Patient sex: M
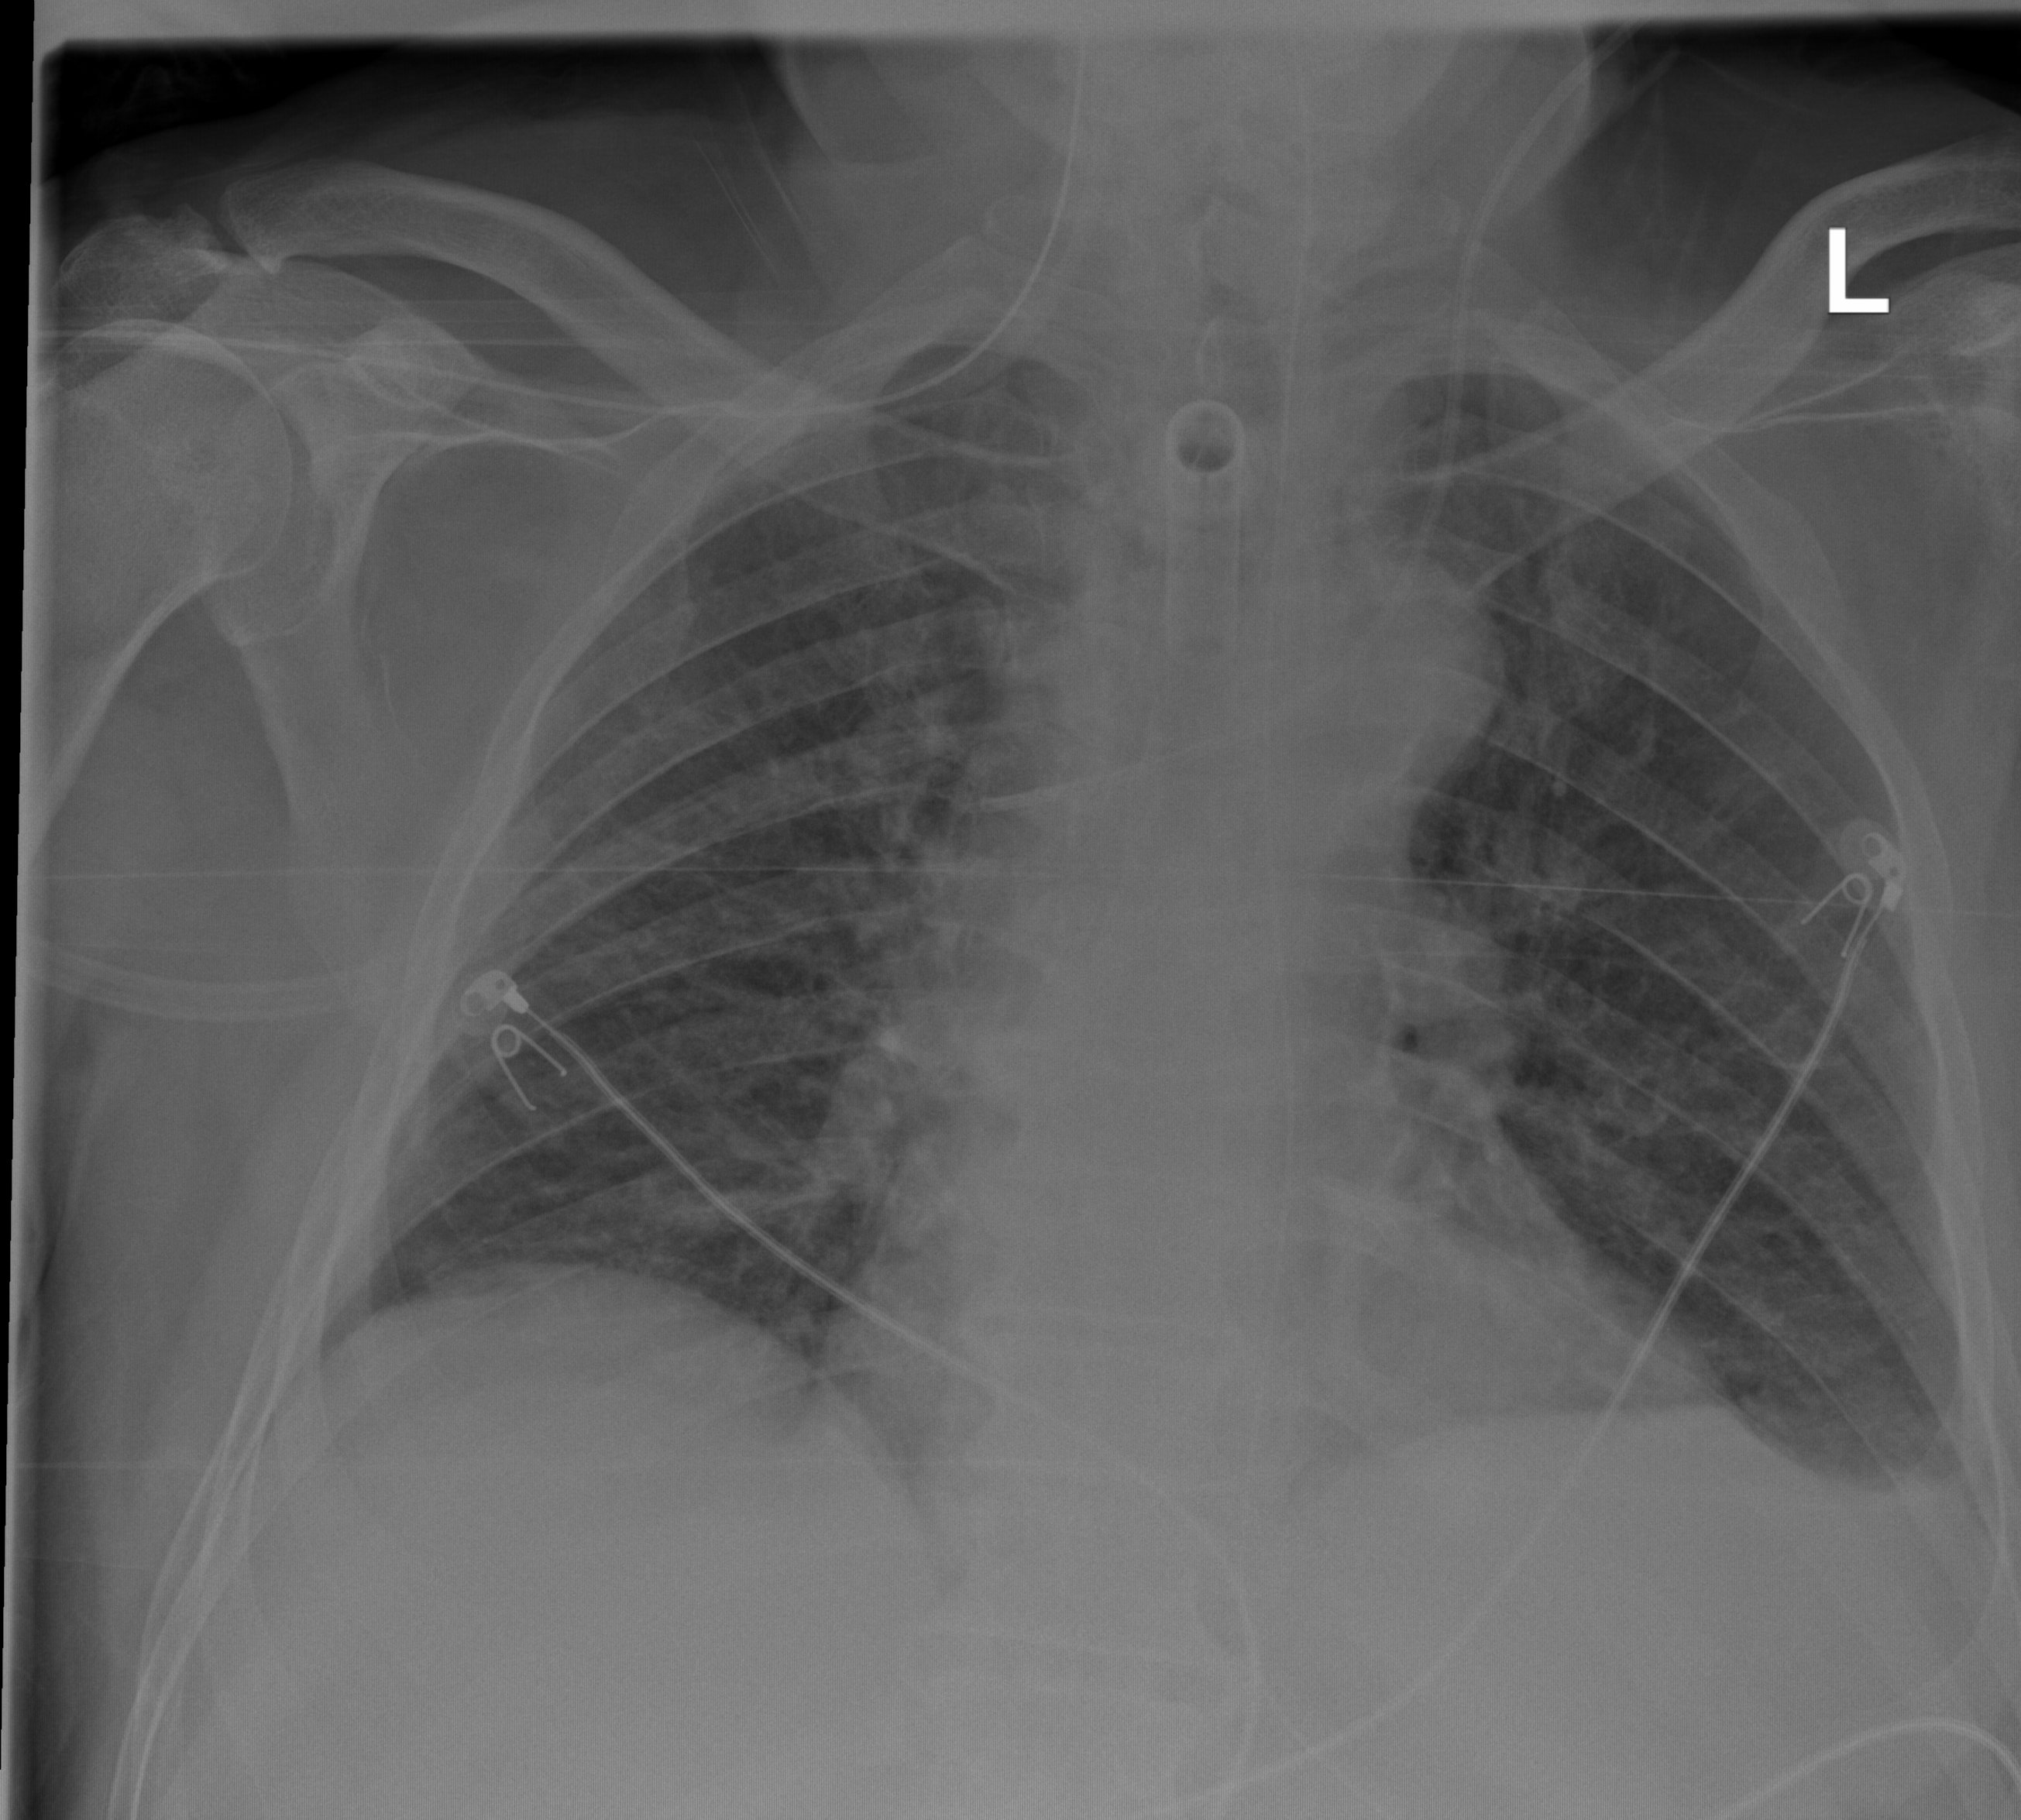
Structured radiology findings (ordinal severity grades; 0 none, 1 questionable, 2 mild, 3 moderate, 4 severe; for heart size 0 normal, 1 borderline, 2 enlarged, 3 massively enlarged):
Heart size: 2
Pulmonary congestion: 2
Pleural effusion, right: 0
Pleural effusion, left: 1
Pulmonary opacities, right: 2
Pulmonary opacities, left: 1
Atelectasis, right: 2
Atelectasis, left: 2